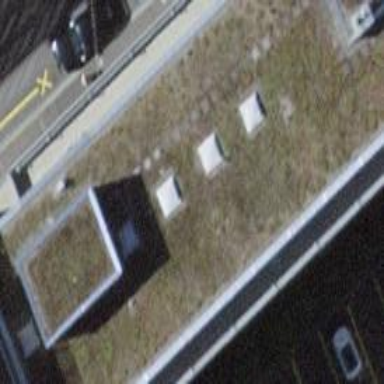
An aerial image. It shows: Office building.